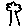
Label: tree